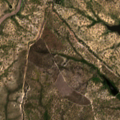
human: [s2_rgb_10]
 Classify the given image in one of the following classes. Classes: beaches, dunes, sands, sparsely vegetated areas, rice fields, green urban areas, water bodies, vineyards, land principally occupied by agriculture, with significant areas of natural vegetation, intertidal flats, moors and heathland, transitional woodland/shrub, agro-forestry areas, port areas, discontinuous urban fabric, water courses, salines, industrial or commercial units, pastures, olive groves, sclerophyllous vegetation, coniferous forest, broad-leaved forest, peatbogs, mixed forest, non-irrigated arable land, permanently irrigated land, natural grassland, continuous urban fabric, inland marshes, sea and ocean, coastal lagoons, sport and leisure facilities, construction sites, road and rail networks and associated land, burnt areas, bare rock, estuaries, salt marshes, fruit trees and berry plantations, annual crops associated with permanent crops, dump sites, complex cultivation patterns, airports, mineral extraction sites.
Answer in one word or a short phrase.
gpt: agro-forestry areas, broad-leaved forest, transitional woodland/shrub